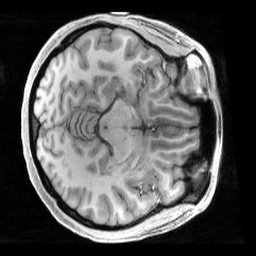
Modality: T1w
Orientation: axial
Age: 25
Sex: female
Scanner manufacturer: siemens
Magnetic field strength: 3 T
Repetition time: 2.4 s
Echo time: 0.00231 s